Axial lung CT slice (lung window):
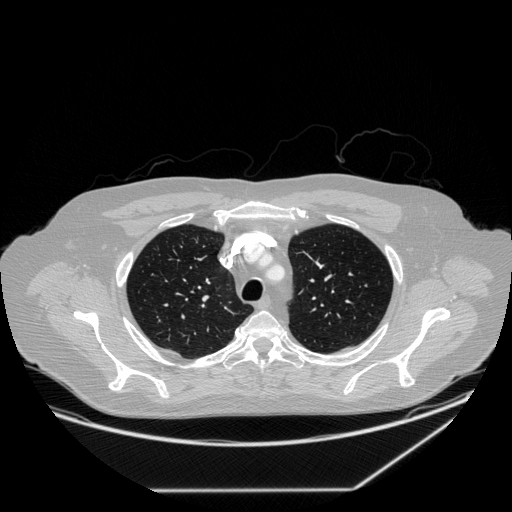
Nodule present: no